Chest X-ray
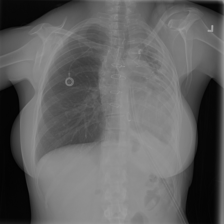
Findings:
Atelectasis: negative
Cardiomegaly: negative
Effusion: negative
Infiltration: negative
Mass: negative
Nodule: negative
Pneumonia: negative
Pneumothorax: negative
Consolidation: negative
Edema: negative
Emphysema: negative
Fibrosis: negative
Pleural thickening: positive
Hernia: negative